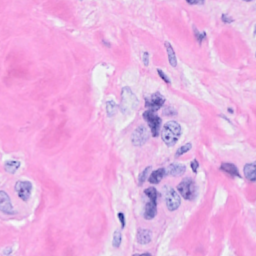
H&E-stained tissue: Breast